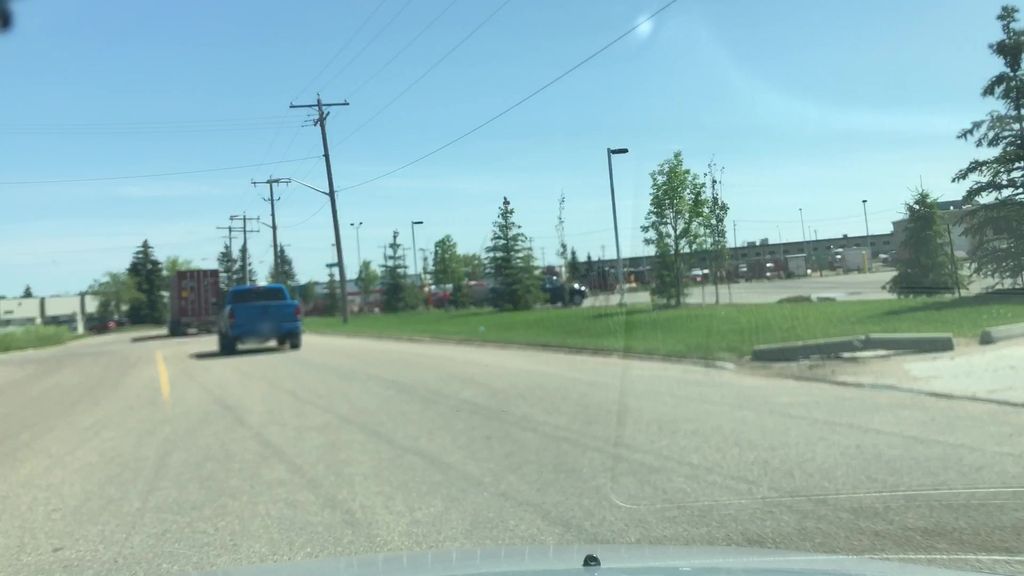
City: edmonton